Question: I am using woocommerce and on products page my sorting is like this

I dont want last two sorting,
Sort by price : low to high &
Sort by price : high to low
please help...
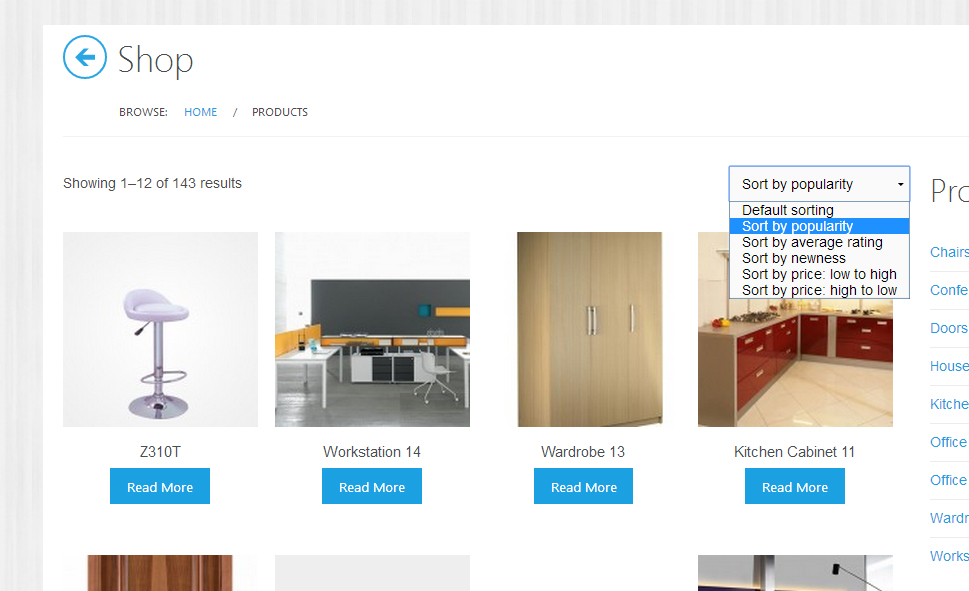
Answer: Add the following CSS to your stylesheet
'''
.orderby > option[value^="price"] {
display: none;
}
'''